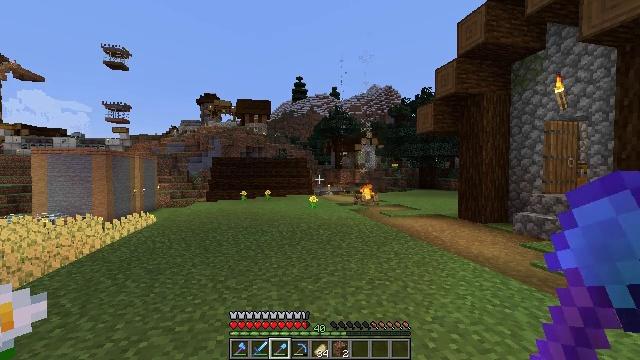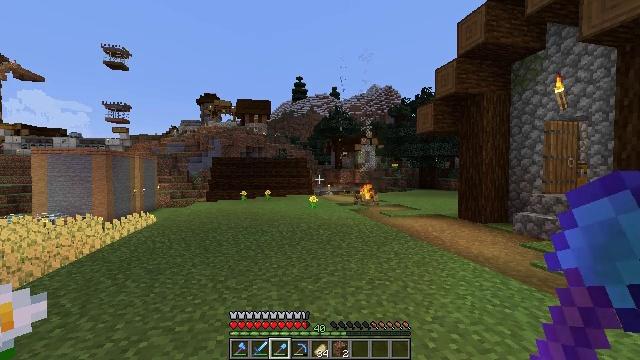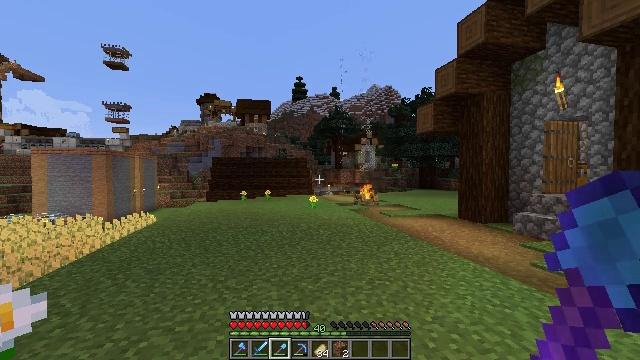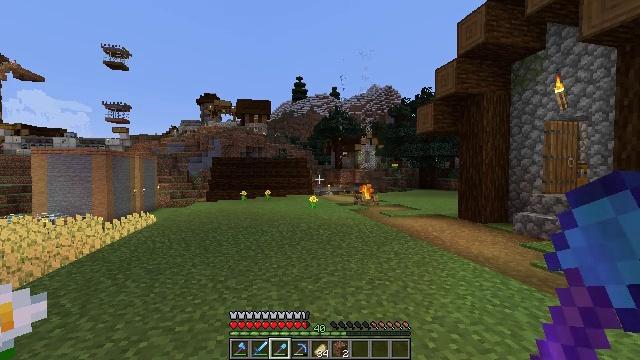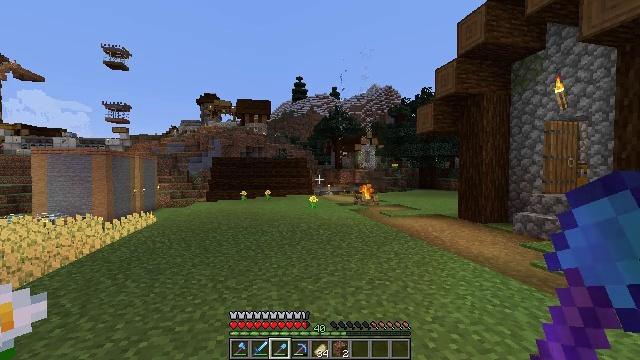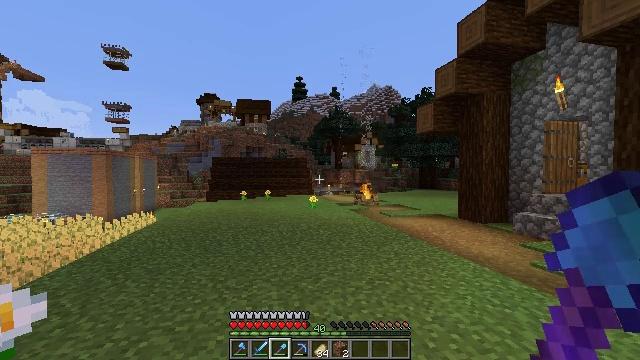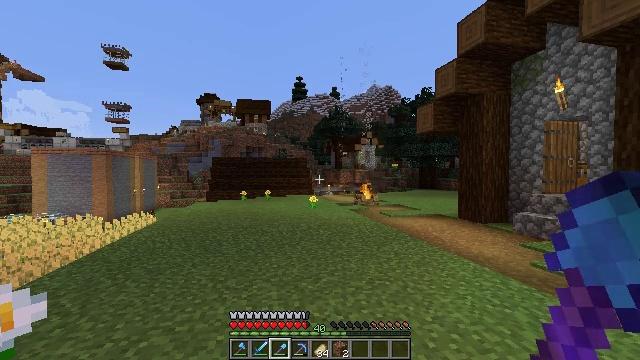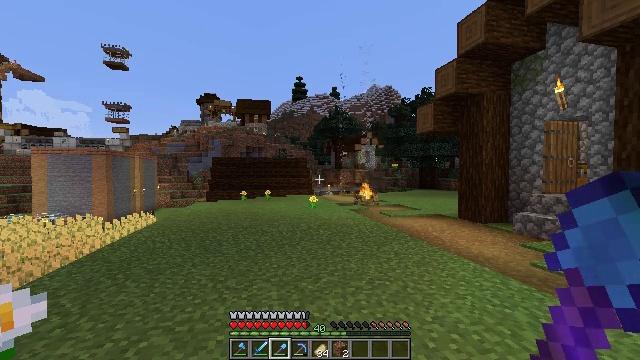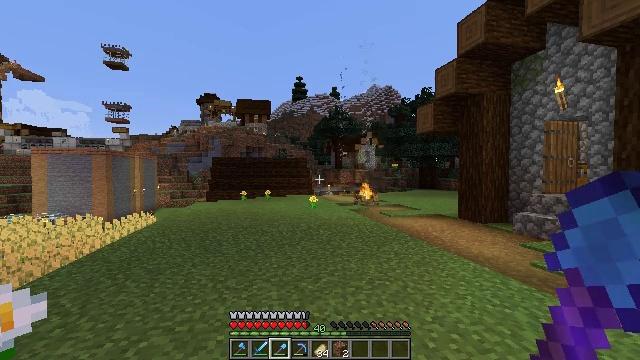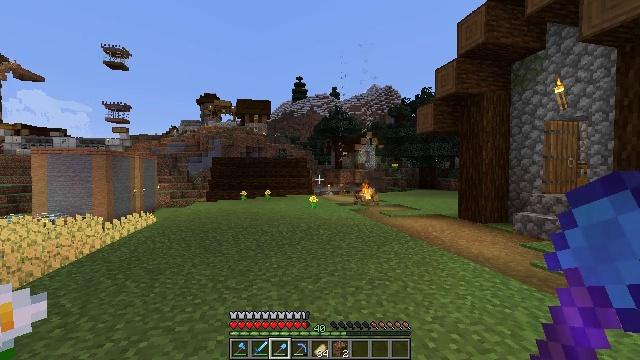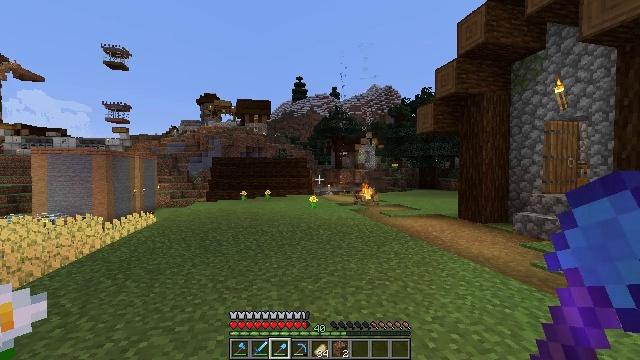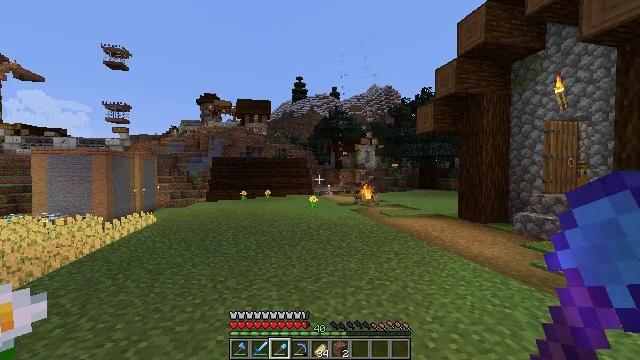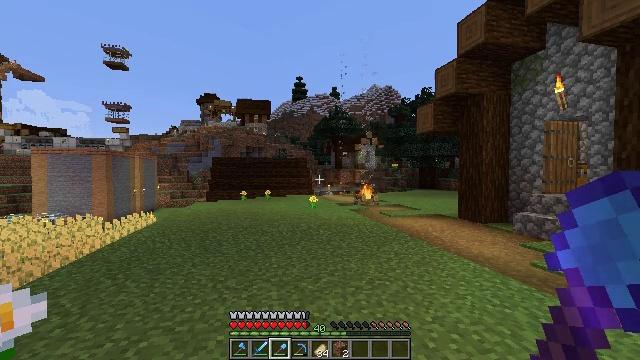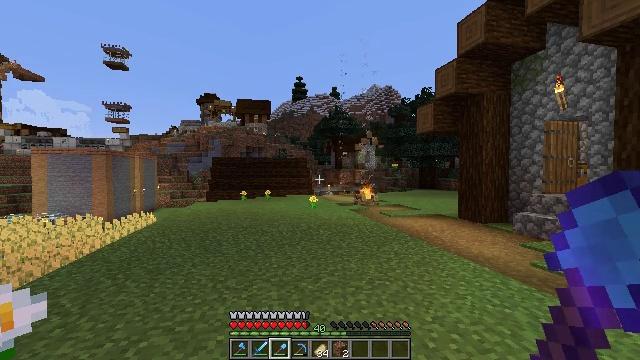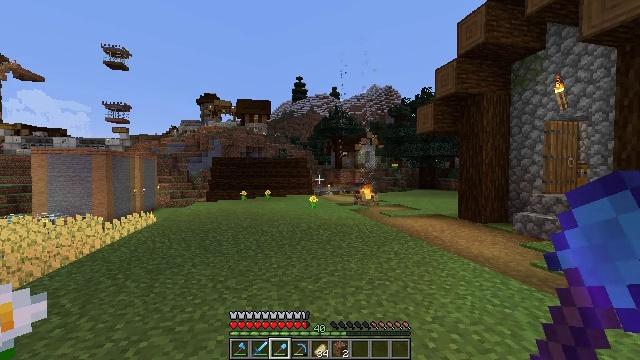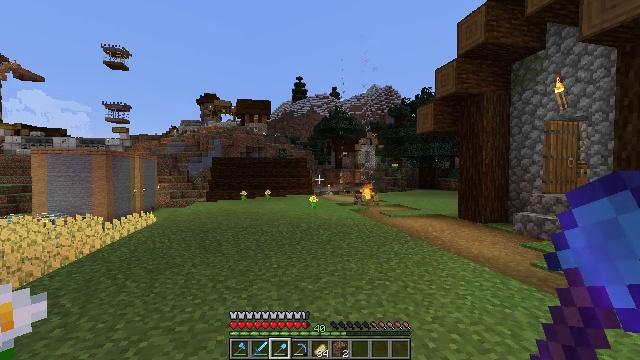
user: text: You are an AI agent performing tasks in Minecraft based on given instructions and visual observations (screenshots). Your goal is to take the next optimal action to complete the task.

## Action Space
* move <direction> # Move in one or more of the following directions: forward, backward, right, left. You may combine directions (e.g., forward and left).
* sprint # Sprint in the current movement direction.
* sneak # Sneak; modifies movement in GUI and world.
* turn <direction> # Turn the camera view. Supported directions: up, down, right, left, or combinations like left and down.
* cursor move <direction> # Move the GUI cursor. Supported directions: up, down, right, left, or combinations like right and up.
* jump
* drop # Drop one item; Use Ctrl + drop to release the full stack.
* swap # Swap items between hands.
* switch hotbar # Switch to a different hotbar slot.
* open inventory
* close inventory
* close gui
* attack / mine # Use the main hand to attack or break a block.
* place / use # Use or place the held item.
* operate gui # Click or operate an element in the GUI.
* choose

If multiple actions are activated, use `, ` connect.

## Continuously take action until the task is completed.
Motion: motion action
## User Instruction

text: Harvest wheat from the field.
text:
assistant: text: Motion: no_op
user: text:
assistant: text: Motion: no_op
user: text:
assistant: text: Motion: no_op
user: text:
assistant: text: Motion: no_op
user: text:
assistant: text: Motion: no_op
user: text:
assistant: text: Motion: no_op
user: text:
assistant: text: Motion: no_op
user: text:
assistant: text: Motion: no_op
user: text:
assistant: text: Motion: no_op
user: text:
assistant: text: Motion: no_op
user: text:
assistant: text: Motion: no_op
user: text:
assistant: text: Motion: no_op
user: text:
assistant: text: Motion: no_op
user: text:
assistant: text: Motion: no_op
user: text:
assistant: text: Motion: no_op
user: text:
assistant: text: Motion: no_op
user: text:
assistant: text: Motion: no_op
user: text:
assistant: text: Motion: no_op
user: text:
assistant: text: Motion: no_op
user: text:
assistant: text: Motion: no_op
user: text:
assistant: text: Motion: no_op
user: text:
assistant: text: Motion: no_op
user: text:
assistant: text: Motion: no_op
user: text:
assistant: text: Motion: no_op
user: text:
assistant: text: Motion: no_op
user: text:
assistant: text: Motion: no_op
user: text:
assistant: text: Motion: no_op
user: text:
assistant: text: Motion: no_op
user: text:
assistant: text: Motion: no_op
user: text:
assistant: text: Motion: no_op